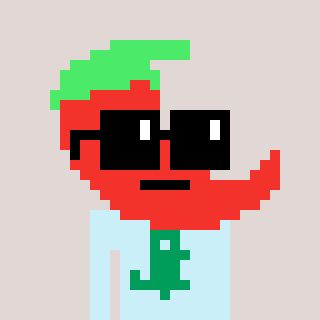
a pixel art character with square black sunglasses, a chilli-shaped head and a cold-colored body on a warm background